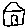
Label: house